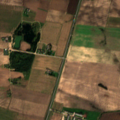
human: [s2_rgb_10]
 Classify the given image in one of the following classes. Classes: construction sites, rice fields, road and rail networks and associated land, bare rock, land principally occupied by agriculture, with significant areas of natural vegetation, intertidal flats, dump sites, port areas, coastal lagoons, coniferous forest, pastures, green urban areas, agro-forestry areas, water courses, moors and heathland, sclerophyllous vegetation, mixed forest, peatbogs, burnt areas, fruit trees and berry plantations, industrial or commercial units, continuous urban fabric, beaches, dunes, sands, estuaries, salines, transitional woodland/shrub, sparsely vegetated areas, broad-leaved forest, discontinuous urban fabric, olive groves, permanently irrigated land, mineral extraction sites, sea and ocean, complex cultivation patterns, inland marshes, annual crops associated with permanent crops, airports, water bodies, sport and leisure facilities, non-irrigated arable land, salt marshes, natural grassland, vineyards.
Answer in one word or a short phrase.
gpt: discontinuous urban fabric, non-irrigated arable land, land principally occupied by agriculture, with significant areas of natural vegetation